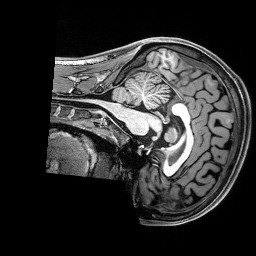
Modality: T1w
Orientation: sagittal
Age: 21
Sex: male
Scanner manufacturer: siemens
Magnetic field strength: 3 T
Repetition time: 2.8 s
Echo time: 0.00212 s